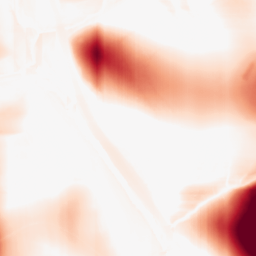
Category: morphological
Decomposition family: rolling_ball
Decomposition parameters: radius: 50
Upsampling method: cubic_mitchell
Upsampling parameters: scale: 8
Upsampling scale: 8